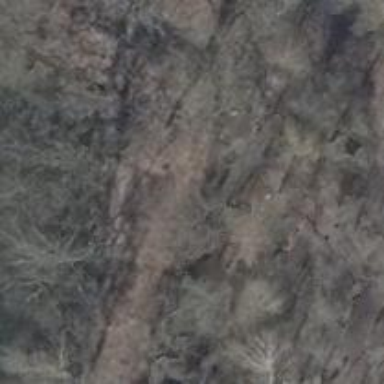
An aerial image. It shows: Embankment path.